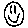
Label: smiley face